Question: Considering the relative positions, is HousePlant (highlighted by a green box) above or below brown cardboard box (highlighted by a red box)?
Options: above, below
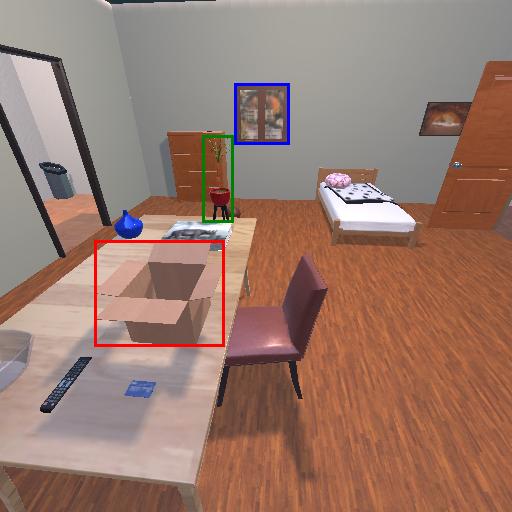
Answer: above